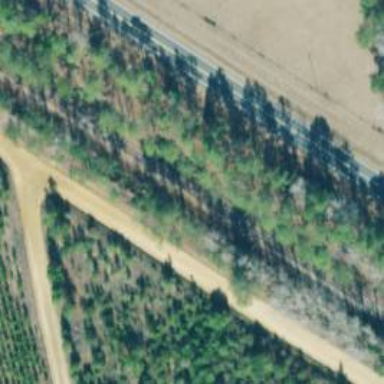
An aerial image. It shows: Railway track.